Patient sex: F
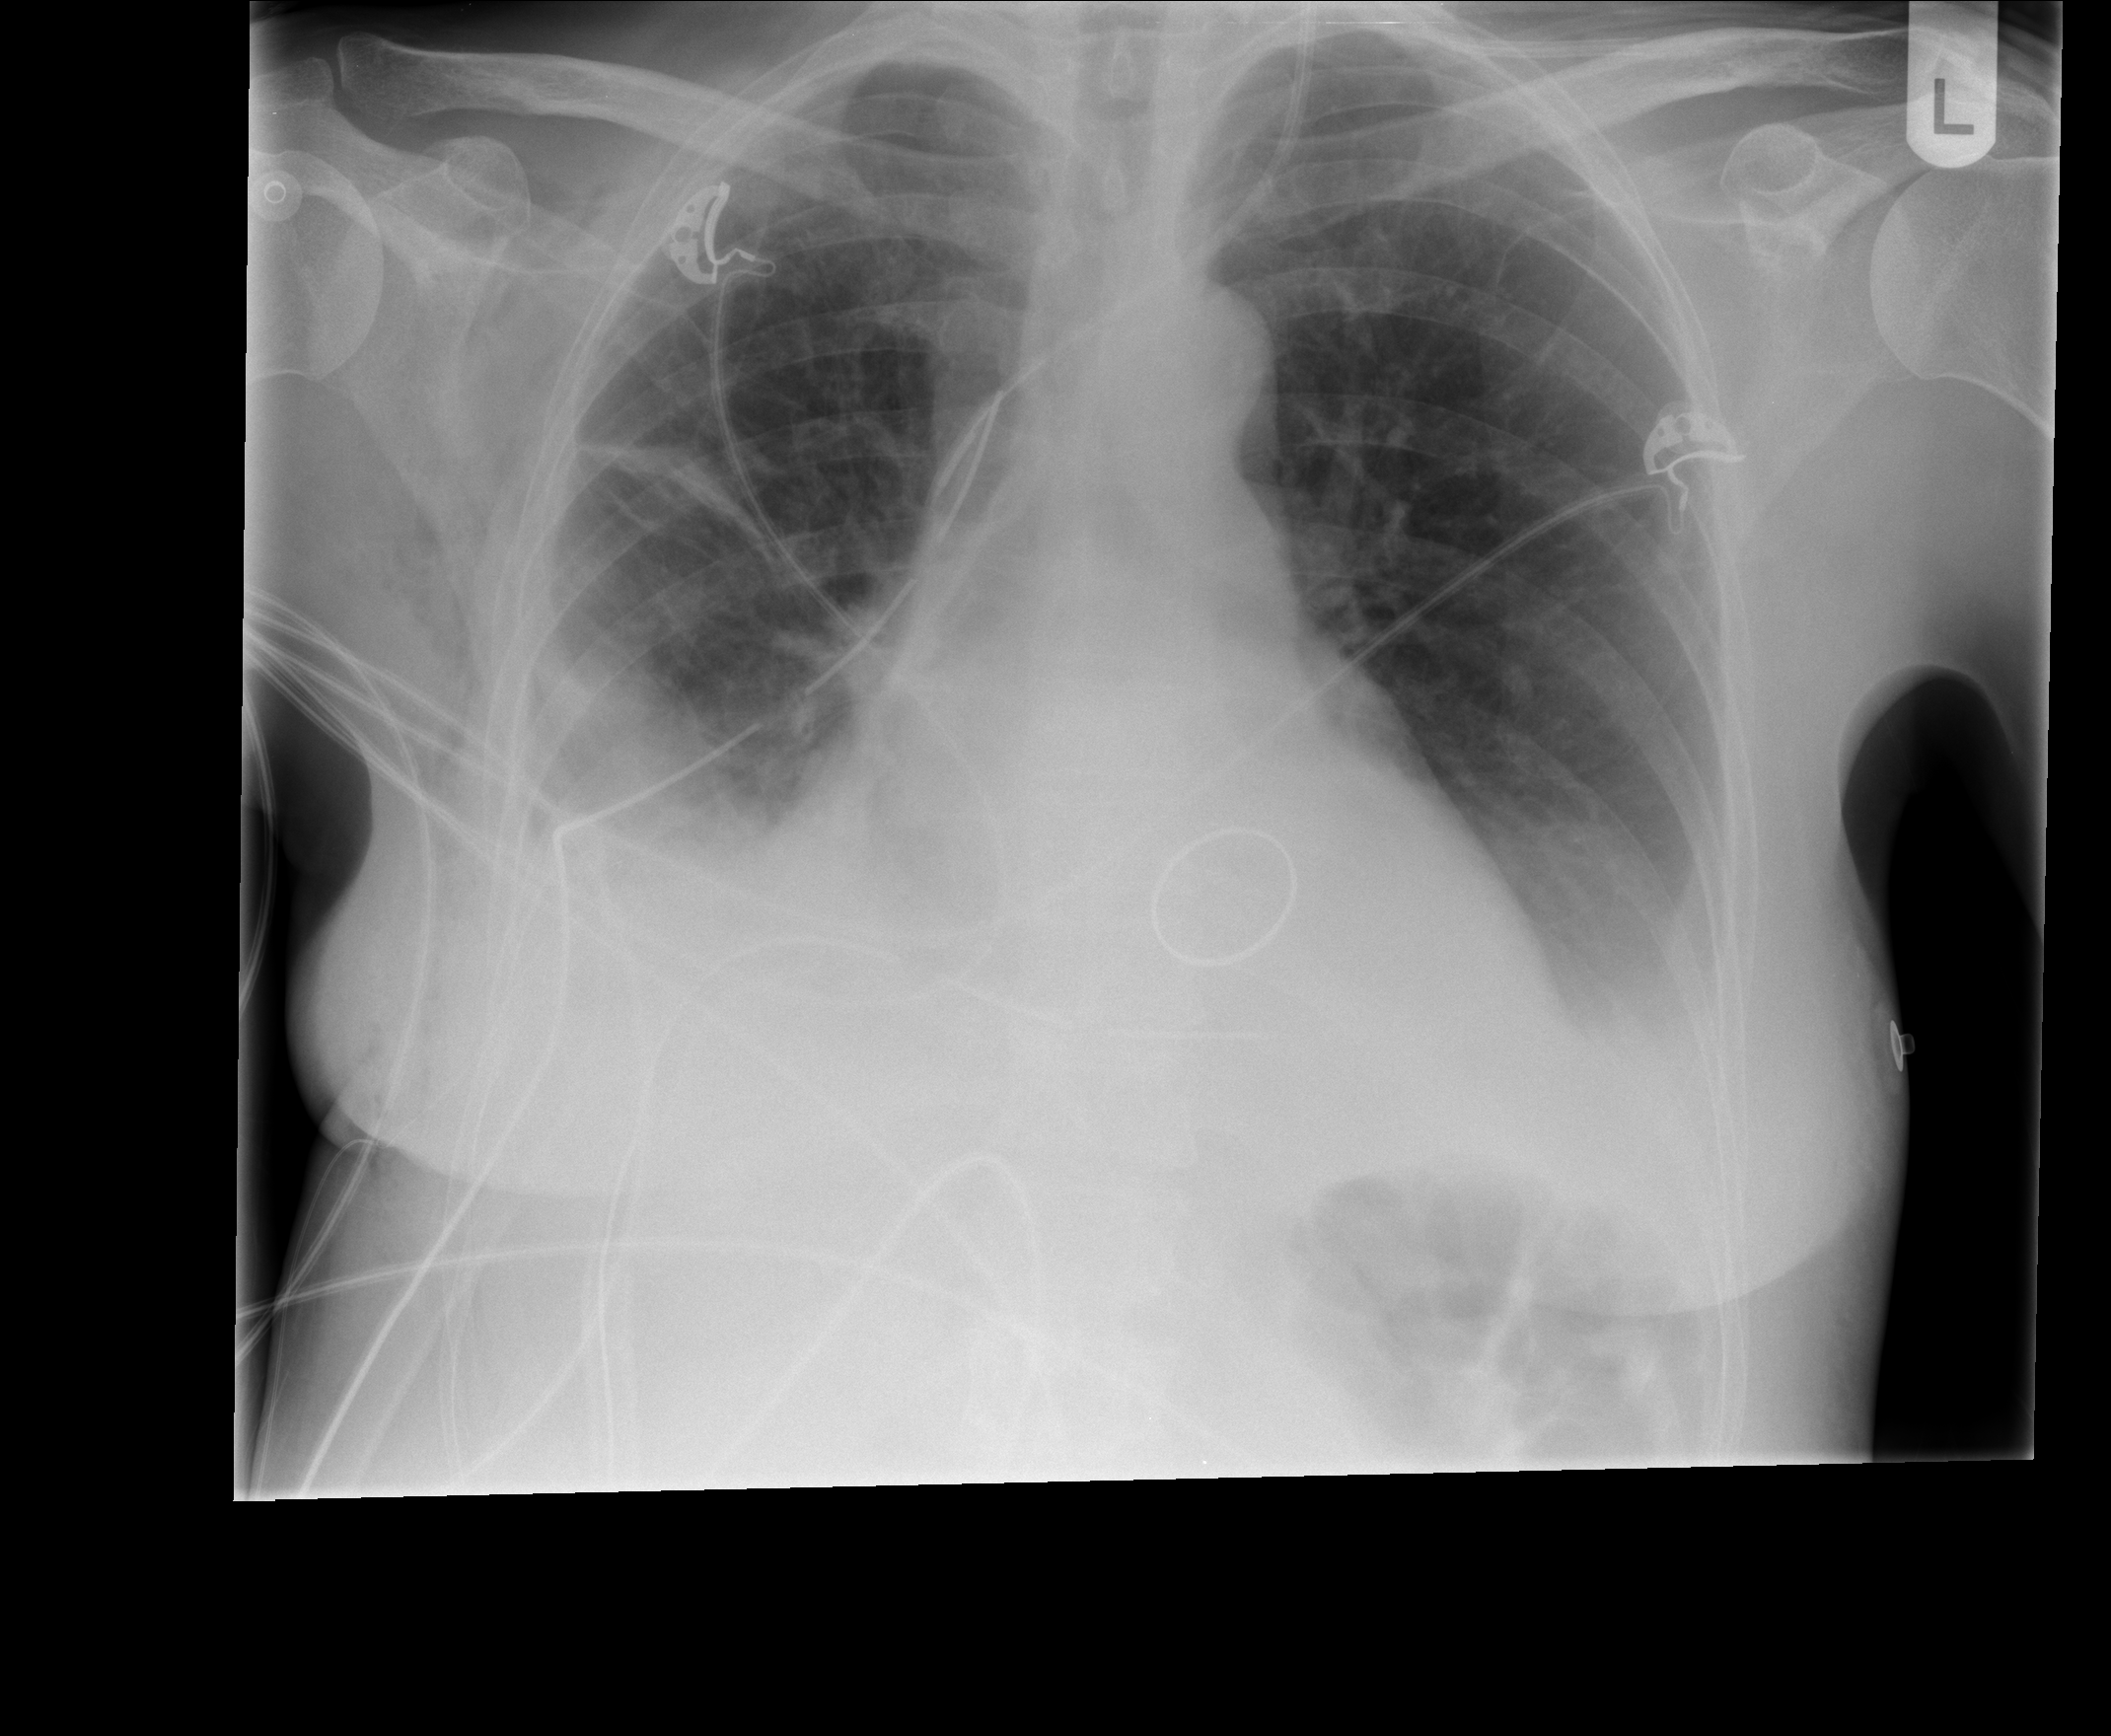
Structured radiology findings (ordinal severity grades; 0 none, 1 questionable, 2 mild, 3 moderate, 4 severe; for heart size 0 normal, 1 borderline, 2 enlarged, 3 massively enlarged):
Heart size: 0
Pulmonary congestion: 0
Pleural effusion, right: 2
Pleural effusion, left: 1
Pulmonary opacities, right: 0
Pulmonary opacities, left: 0
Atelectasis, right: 2
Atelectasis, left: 2